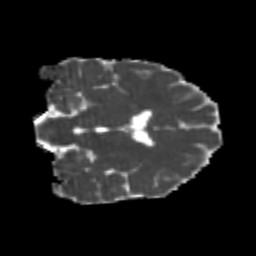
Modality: MD
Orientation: coronal
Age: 21
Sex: male
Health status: healthy
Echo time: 0.074 s